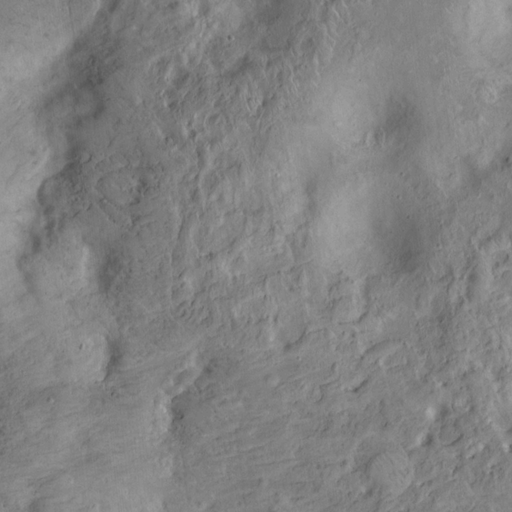
Objects detected: cone, cone, cone, cone, cone, cone, cone